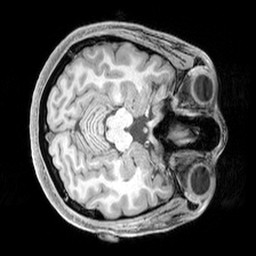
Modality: T1w
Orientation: axial
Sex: female
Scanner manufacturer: siemens
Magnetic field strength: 3 T
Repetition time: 2.3 s
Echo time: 0.00226 s